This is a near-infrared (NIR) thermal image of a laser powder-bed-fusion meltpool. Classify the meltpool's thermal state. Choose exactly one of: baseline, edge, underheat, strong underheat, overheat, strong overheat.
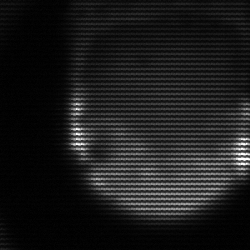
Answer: edge